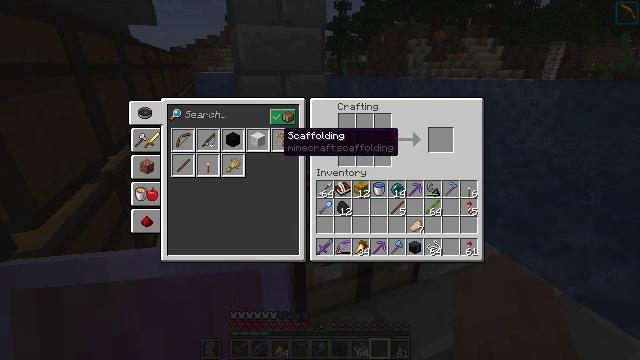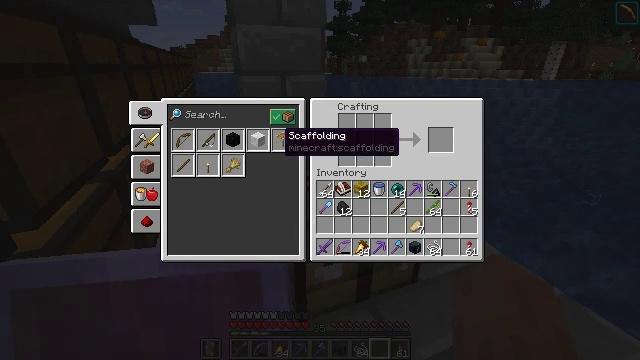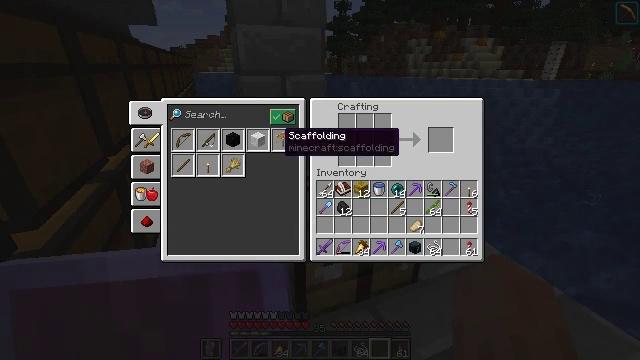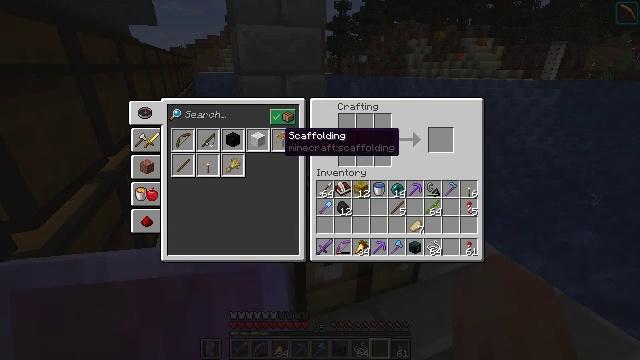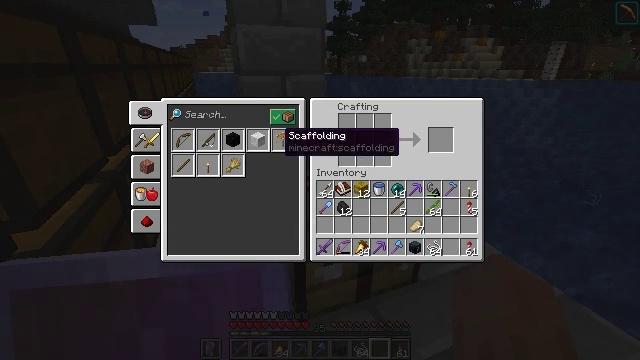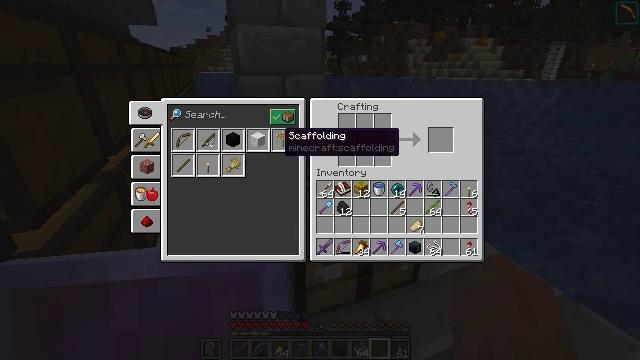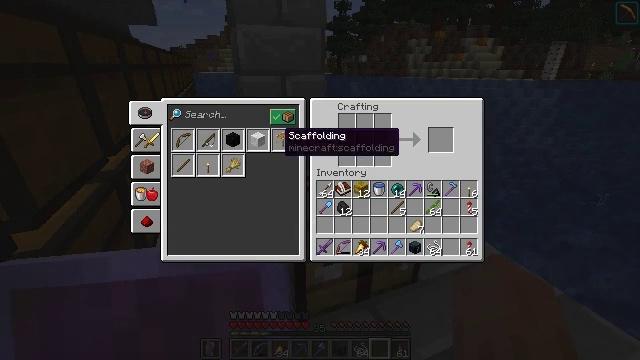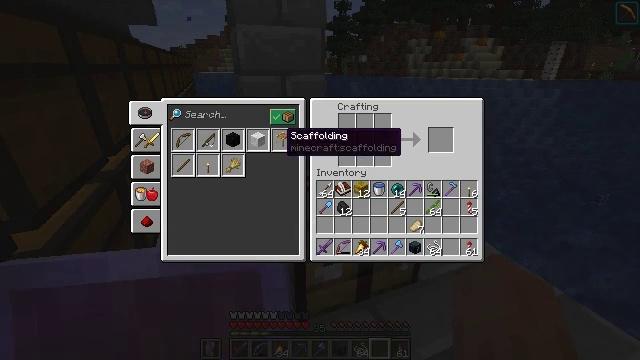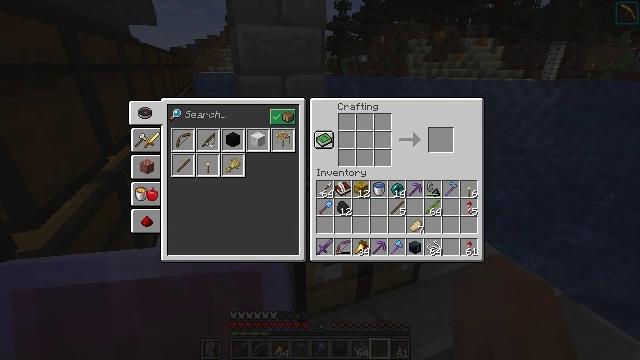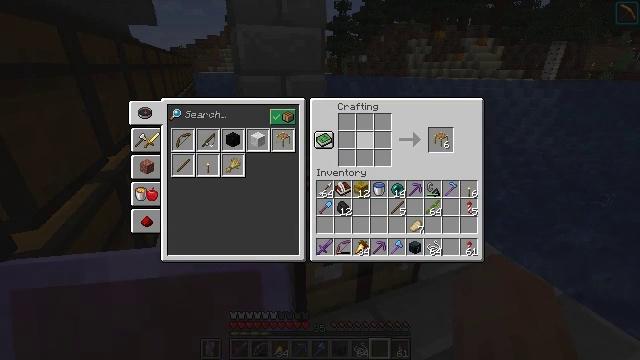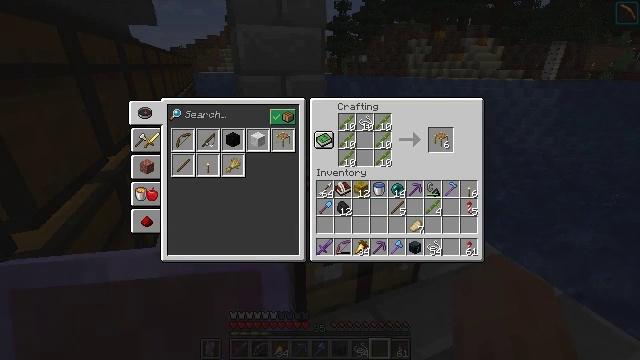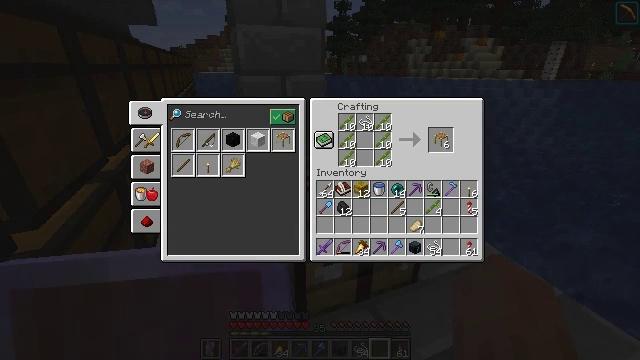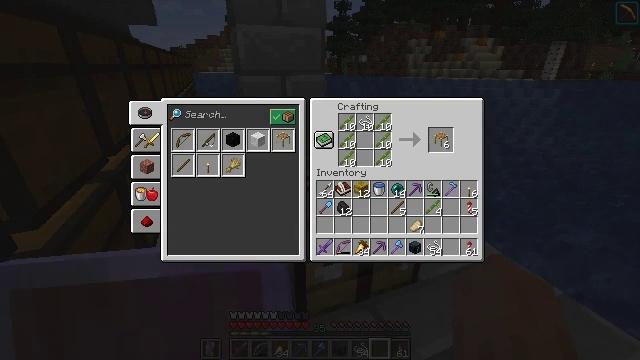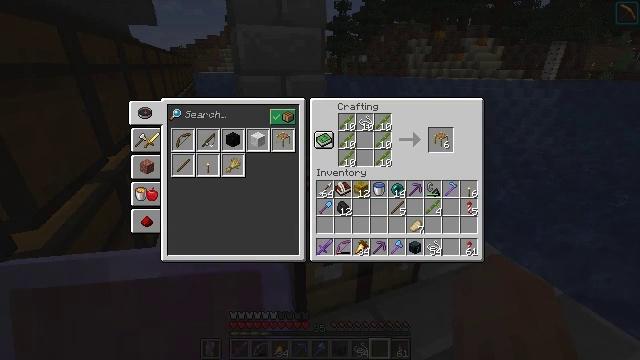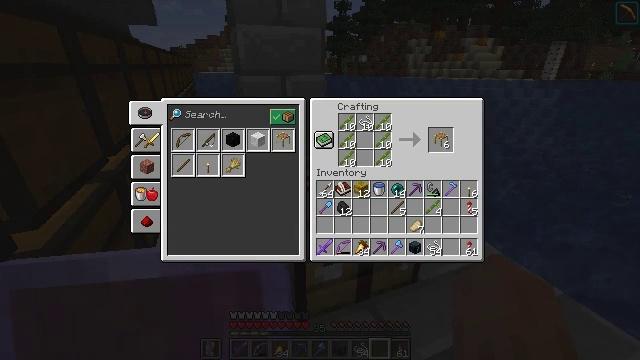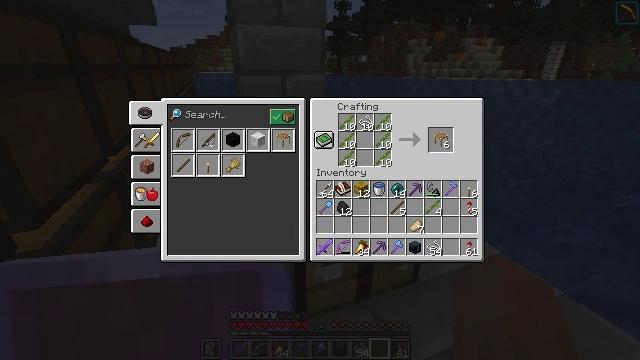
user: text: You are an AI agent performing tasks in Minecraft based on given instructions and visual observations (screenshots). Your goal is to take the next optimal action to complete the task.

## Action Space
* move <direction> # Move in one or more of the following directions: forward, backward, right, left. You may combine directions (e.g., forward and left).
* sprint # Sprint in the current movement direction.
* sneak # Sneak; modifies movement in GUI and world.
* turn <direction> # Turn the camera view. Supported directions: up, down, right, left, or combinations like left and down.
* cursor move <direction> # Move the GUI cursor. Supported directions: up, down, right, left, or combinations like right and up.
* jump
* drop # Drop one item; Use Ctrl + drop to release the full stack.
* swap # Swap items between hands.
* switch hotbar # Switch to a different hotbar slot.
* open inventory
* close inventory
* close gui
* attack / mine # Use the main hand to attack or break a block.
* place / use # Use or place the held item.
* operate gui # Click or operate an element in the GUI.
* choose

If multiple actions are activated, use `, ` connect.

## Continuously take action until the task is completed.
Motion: motion action
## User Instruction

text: Take bamboo and string to craft scaffolding.
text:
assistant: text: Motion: sneak
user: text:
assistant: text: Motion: sneak
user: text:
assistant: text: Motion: sneak
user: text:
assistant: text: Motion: sneak, operate gui
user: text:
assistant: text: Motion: sneak, operate gui
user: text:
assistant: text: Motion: sneak, operate gui
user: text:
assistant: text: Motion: sneak
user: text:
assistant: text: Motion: sneak, cursor move right
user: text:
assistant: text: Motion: sneak, cursor move right
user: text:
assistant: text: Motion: sneak, cursor move right
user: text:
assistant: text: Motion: sneak, cursor move right
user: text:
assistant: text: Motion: sneak
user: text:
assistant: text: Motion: sneak
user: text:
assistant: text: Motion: sneak
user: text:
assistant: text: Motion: sneak
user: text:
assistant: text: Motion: sneak
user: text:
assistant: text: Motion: sneak
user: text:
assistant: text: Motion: sneak
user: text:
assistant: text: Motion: sneak
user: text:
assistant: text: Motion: sneak
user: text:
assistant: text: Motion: sneak
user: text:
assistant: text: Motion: sneak
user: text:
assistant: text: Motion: sneak
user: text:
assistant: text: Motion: sneak
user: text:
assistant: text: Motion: sneak
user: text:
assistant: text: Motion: sneak
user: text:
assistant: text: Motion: sneak
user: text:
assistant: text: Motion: sneak
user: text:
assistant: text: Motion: sneak
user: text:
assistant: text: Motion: sneak, operate gui